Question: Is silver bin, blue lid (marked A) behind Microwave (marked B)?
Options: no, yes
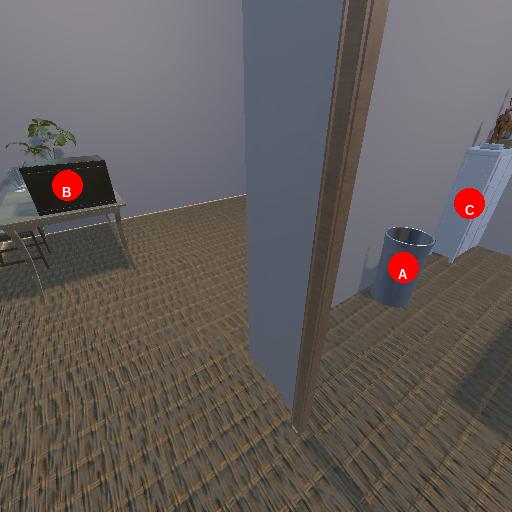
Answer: no